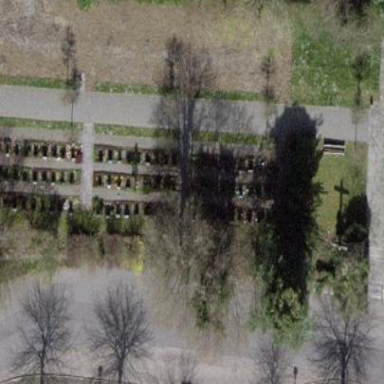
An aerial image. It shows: Cemetery.